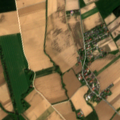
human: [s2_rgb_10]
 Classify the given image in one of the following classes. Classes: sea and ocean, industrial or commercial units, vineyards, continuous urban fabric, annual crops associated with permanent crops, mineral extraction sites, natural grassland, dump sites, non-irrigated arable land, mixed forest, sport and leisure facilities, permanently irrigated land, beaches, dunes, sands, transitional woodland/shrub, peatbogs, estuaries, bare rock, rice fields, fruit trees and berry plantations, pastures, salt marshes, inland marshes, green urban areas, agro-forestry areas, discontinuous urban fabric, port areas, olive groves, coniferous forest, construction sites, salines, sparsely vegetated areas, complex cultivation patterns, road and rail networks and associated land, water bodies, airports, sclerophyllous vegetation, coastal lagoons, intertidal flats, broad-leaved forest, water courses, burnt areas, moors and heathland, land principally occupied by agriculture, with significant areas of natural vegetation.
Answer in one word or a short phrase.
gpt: discontinuous urban fabric, non-irrigated arable land, complex cultivation patterns, coniferous forest